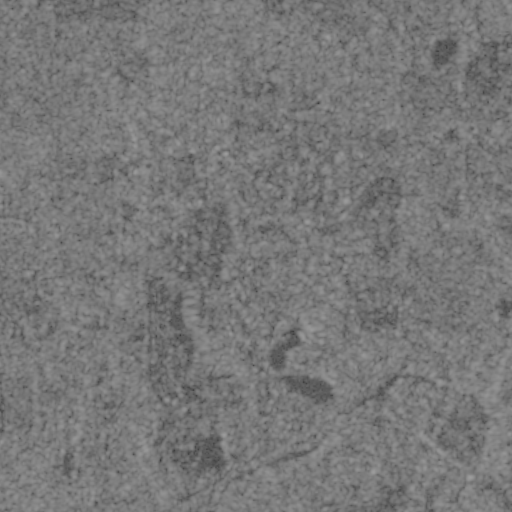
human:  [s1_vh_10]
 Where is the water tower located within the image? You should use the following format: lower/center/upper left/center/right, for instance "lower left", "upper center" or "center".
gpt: The water tower is located in the center of the image.
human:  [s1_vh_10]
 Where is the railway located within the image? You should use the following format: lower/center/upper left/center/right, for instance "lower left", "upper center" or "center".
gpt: The railway is located in the lower of the image.
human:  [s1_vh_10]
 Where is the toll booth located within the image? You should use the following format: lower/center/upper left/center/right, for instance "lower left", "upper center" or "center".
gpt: The toll booth is located in the lower right of the image.
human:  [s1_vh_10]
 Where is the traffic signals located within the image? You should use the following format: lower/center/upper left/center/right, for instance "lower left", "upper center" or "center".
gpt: The traffic signals is located in the lower right of the image.
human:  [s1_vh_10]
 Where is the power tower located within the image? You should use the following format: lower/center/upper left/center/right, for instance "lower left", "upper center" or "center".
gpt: There is no power tower in the image.

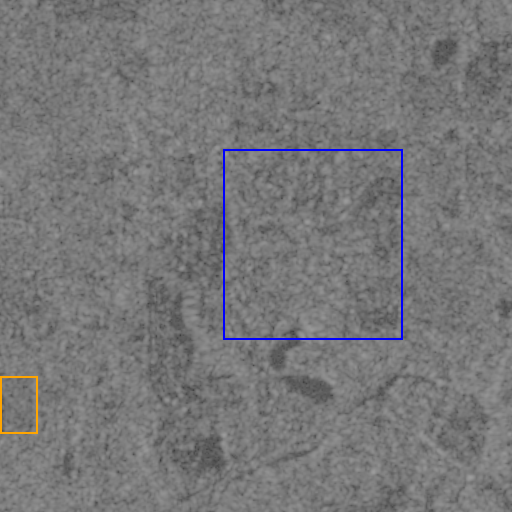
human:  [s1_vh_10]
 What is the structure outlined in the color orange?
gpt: The structure outlined in orange is a crop field.
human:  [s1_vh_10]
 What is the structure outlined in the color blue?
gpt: The structure outlined in blue is a park.
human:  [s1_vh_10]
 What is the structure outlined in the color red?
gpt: There is no red outline.